Question: I'm writing a Java client-server application that uses RMI for communication. My problem is that for some reason, the RMI server just shuts down with no exception or error, on its own. I'm using Netbeans and I ran a profile to look at the threads.

You can see in the attached image the point in time where the application supposedly finished executing as the end of the GC Daemon and the RMI Reaper threads. However, even after the application ended, the RMI TCP Accept-1099 thread is still running. The part that confuses me even more is that after the Information message popped up (you can see it in the screenshot) telling me that the server has stopped, the threads continue to be updated in the diagram so I tried to connect with the client again. Although it failed, I can see a new RMI thread being created (connection 18).
I have no idea how to debug this issue, and I can't figure out how it is possible for the application to exit when the RMI accept thread is still running.
Update: Here is the server's main method:
'''
/**
* Main entry point.
*
* @param args the application arguments - unused.
*/
public static void main(String[] args) {
try {
System.setProperty("java.rmi.dgc.leaseValue", "30000");
sServerProperties = new ServerProperties();
System.setProperty("java.rmi.server.hostname", sServerProperties.
getRmiServer());
createRmiRegistry();
ConfigCore configCore = new ConfigCore();
ServerCore server = new ServerCore(configCore);
LoginHandler loginHandler = new LoginHandler(server);
sRegistry.
bind(Login.class.getSimpleName(), loginHandler.getRemote());
Logger.log(Level.INFO, "Server ready!");
} catch (RemoteException ex) {
Logger.log(Level.SEVERE, "Unable to start RMI registry", ex);
} catch (SQLException ex) {
Logger.log(Level.SEVERE, "Unable to connect to the MySQL server",
ex);
System.err.println(ex.getMessage());
} catch (IOException ex) {
Logger.log(Level.SEVERE, "Unable to load or write properties file",
ex);
System.err.println(ex.getMessage());
} catch (AlreadyBoundException ex) {
Logger.log(Level.SEVERE, "RMI port already bounded", ex);
} catch (NoSuchAlgorithmException ex) {
Logger.log(Level.SEVERE, "Unable to digest password", ex);
}
}
/**
* Creates the RMI registry.
*
* @throws RemoteException if the RMI registry could not be created.
*/
private static void createRmiRegistry() throws RemoteException {
if (sRegistry == null) {
Logger.log(Level.INFO, "Creating RMI Registry...");
sRegistry = LocateRegistry.createRegistry(sServerProperties.
getRmiPort());
}
}
'''
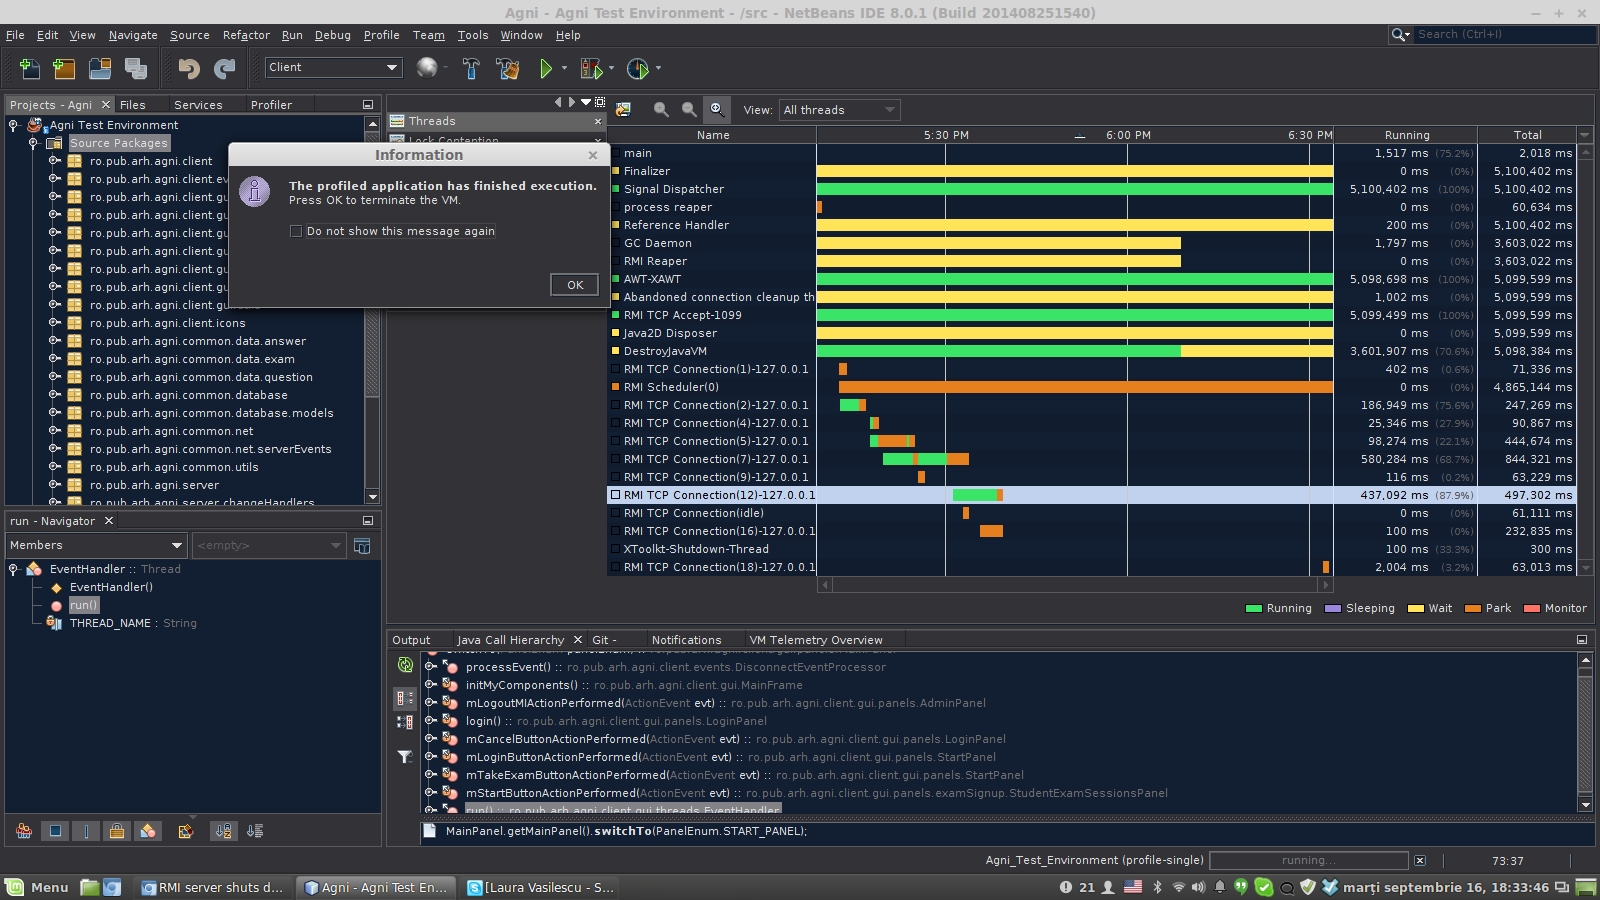
Answer: You're seeing an interaction of the VM exiting when its last non-daemon thread exits, combined with HotSpot garbage collection behavior, RMI's exporting behavior, and running the JVM under the NetBeans profiler.
The main thread exits after the 'main()' method returns. However, you've exported an RMI server object, so RMI keeps the JVM alive by running the "RMI Reaper" thread (non-daemon) as long as there are live, exported objects. RMI determines whether an exported object is "alive" by keeping only a weak reference to it in it object table.
Unfortunately, from looking at the 'main()' method, it appears that your RMI server object is only referenced via local variables. Thus, it will get garbage collected sooner or later, but for the weak reference to it in RMI's object table. When the object becomes weakly reachable, the RMI Reaper unexports it and exits. Since the RMI Reaper is the last non-daemon thread, the JVM exits.
Note that the RMI registry is treated specially. Exporting a registry will not keep a JVM alive.
Note also that putting an infinite loop at the end of the 'main()' method will prevent the RMI server object from being unexported and GC'd. The reason is that objects are subject to GC when they become , and a reference being present in a local variable of an active method is not sufficient to make it reachable. See <URL>' will prevent the JVM from exiting, since it keeps the main thread alive, and the main thread is not a daemon thread.
To prevent your RMI server from being unexported, it's usually sufficient to store a reference to it in a static field.
Now, why does the JVM stick around when run under the profiler? That's just an artifact of the way the profiler works. The profiler detects that the last non-daemon thread has exited (other than additional threads running in the JVM on behalf of the profiler), so that's when it pops up the dialog that says "The profiled application has finished execution." It keeps the JVM alive, though, so you can continue to get data from it; this has the side effect keeping all the daemon threads alive. You've exported a registry, so that keeps listening on port 1099. When the JVM is in this state you might still be able to register RMI objects if you tried. Your RMI server object has long since been unexported and GC'd, so requests to it won't work. But that's why the RMI connection was still accepted when the JVM was in this state.
Bottom line is, make sure your RMI server objects don't get GC'd. A good way to do this is to make sure they're reachable from a static field.